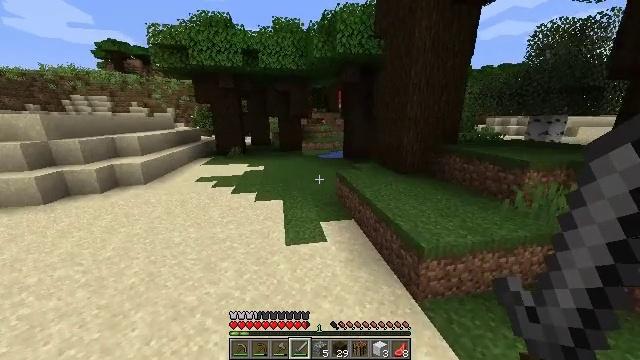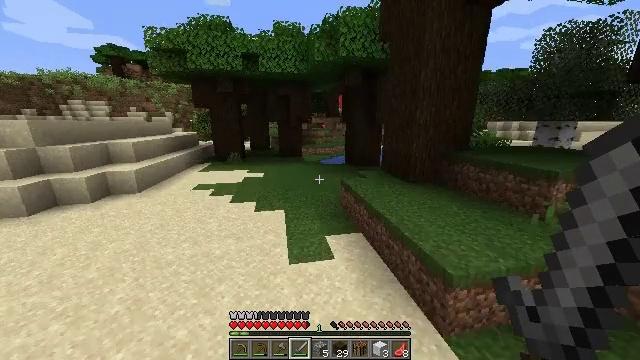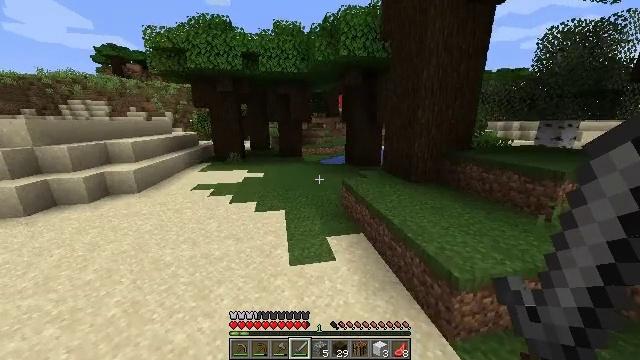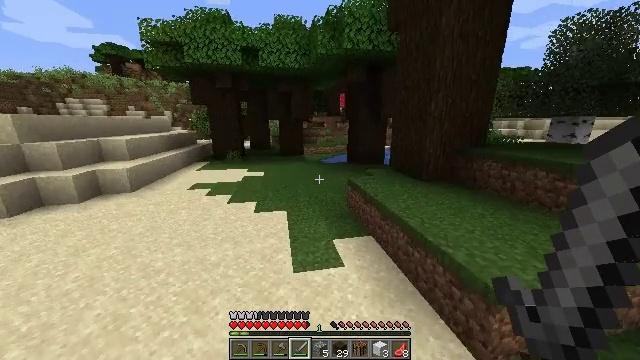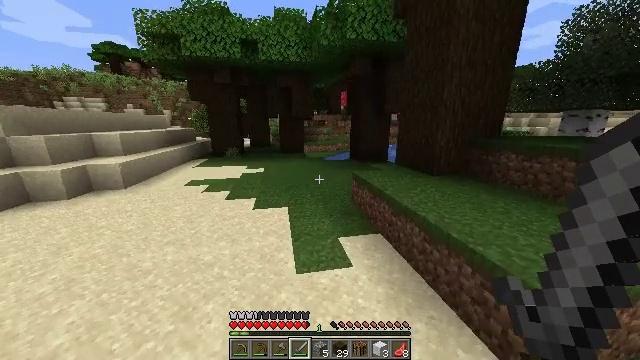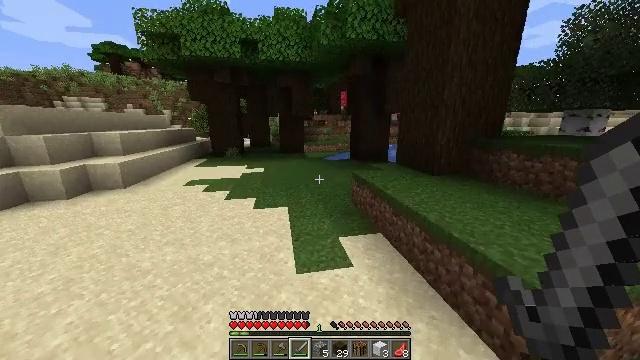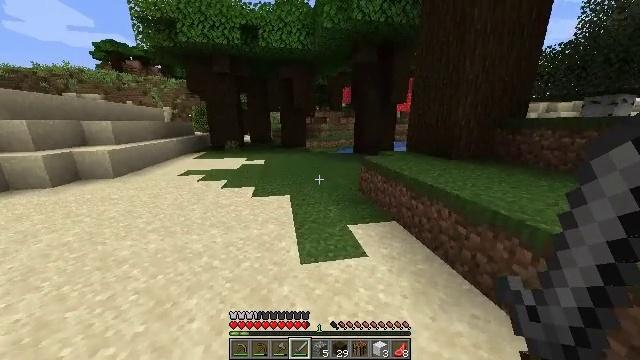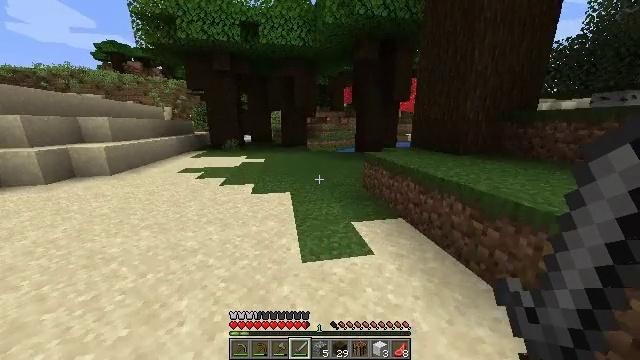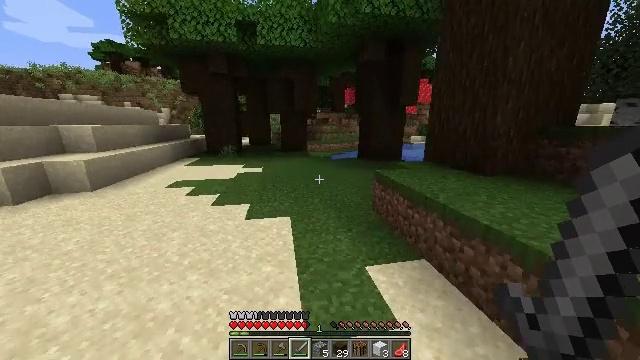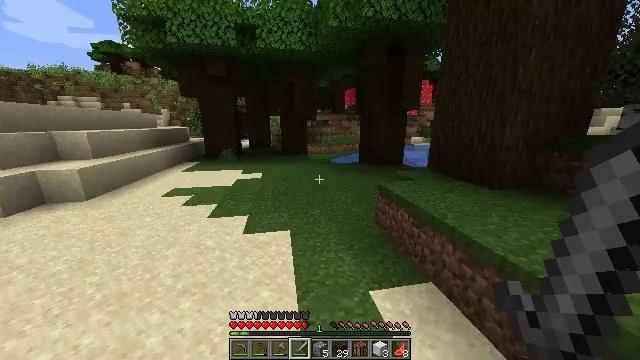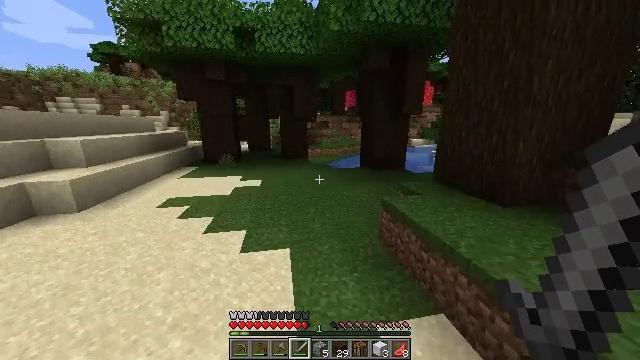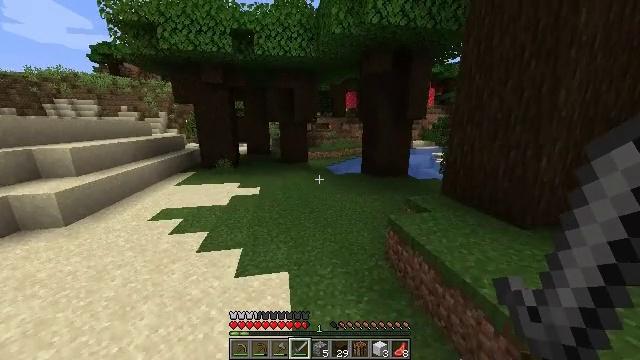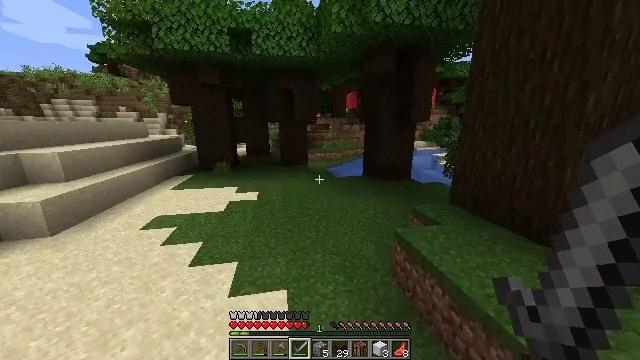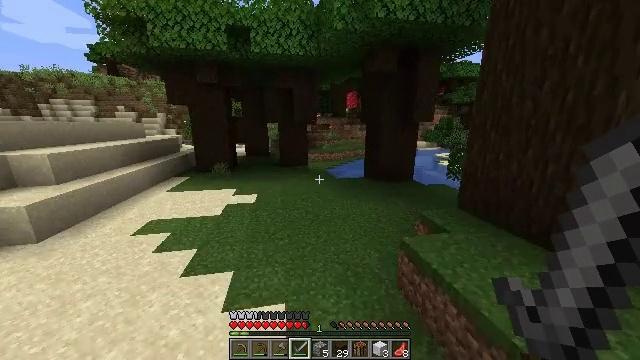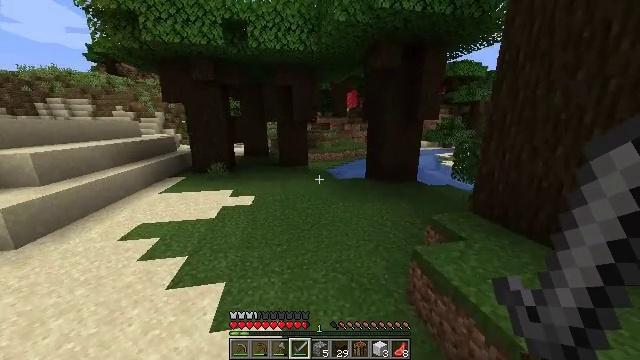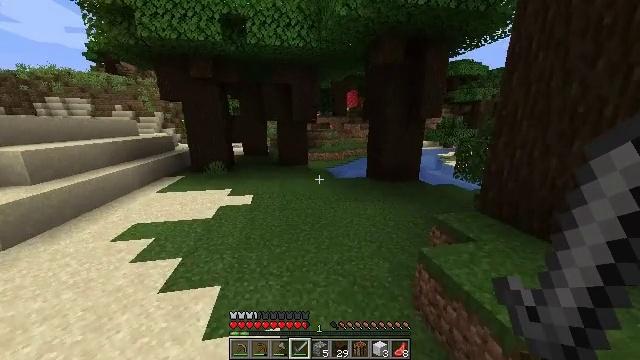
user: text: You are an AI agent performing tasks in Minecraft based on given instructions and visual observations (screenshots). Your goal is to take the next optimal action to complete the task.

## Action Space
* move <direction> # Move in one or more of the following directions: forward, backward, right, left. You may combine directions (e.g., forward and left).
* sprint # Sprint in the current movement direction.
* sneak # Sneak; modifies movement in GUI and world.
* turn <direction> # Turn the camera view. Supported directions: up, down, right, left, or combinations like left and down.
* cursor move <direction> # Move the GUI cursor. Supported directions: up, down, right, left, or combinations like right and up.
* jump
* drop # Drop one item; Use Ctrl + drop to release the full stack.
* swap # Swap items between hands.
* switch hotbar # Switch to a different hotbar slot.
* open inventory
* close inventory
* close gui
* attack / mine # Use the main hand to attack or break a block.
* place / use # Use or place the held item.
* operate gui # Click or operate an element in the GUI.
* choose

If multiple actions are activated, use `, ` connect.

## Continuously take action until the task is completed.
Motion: motion action
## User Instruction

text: Break the sand block.
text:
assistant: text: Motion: move forward, sprint, turn up, jump
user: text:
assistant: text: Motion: move forward, sprint, jump
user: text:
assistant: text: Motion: move forward, sprint, jump
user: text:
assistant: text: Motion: move forward, sprint, jump
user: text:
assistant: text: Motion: move forward, sprint, jump
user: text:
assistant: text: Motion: move forward, sprint, jump
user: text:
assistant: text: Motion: move forward, sprint, jump
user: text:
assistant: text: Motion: move forward, sprint, jump
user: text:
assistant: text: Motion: move forward, sprint, jump
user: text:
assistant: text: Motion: move forward, sprint, jump
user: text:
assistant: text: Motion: move forward, sprint, jump
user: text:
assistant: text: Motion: move forward, sprint, jump
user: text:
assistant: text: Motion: move forward, sprint, jump
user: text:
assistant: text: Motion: move forward, sprint, jump
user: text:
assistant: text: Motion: move forward, sprint, jump
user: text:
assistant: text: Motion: move forward, sprint, jump
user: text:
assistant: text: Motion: move forward, sprint, jump
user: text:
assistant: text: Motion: move forward, sprint, jump
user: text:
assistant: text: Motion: move forward, sprint, jump
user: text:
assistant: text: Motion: move forward, sprint, jump
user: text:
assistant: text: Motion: move forward, sprint, jump
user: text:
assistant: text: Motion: move forward, sprint, jump
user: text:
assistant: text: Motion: move forward, sprint, turn right and down, jump
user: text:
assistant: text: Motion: move forward, sprint, turn right and down, jump
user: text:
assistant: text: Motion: move forward, sprint, turn right and down, jump
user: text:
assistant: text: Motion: move forward, sprint, turn right, jump
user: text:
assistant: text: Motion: move forward, sprint, turn right, jump
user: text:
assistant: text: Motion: move forward, sprint, turn right, jump
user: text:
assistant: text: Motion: move forward, sprint, jump
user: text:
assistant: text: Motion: move forward, sprint, jump